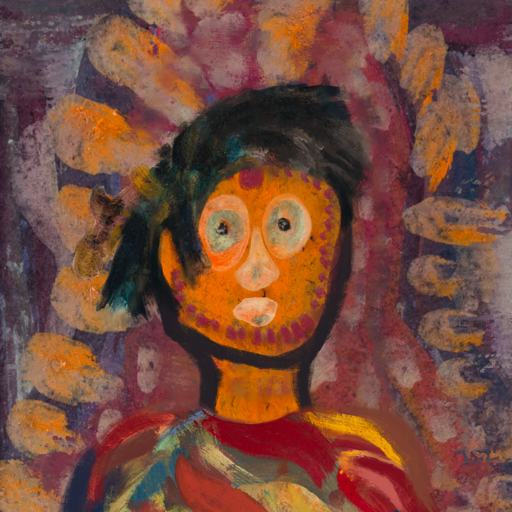
Background: Doll, Head And Neck Front: Doll, Face Front: Childish, Bust: Mother_And_Son_Son, Hair Front: Pipe, Head Accessory: Blank, Second Necklace: Blank, Necklace: Blank, Baby: Blank